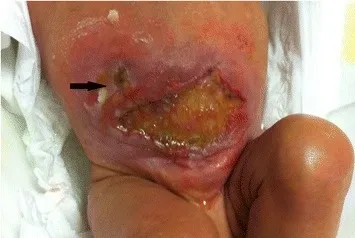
The dehiscence involves the lower abdomen almost entirely. The defect extends to the fascia which appears intact. The arrow indicates the enteric fistula in the right flank.
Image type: medical_photograph (other_medical_photograph)